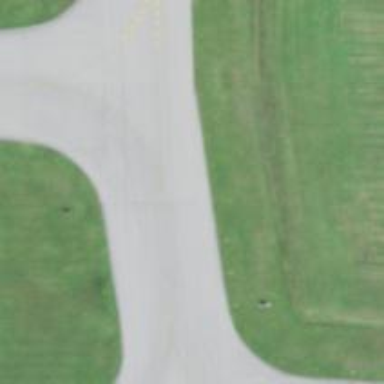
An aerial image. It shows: View of taxiway at the airport.